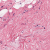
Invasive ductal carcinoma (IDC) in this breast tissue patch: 0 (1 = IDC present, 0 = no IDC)